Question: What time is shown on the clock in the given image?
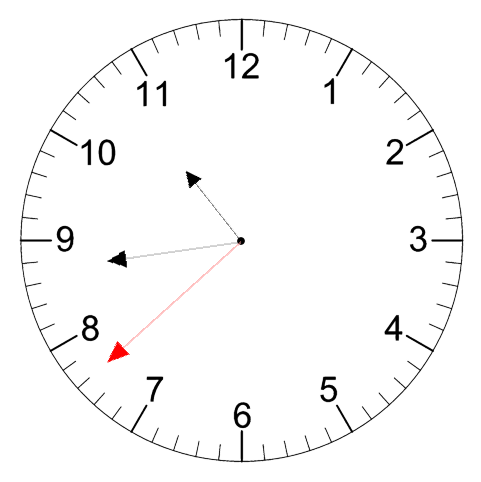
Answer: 10:43:38